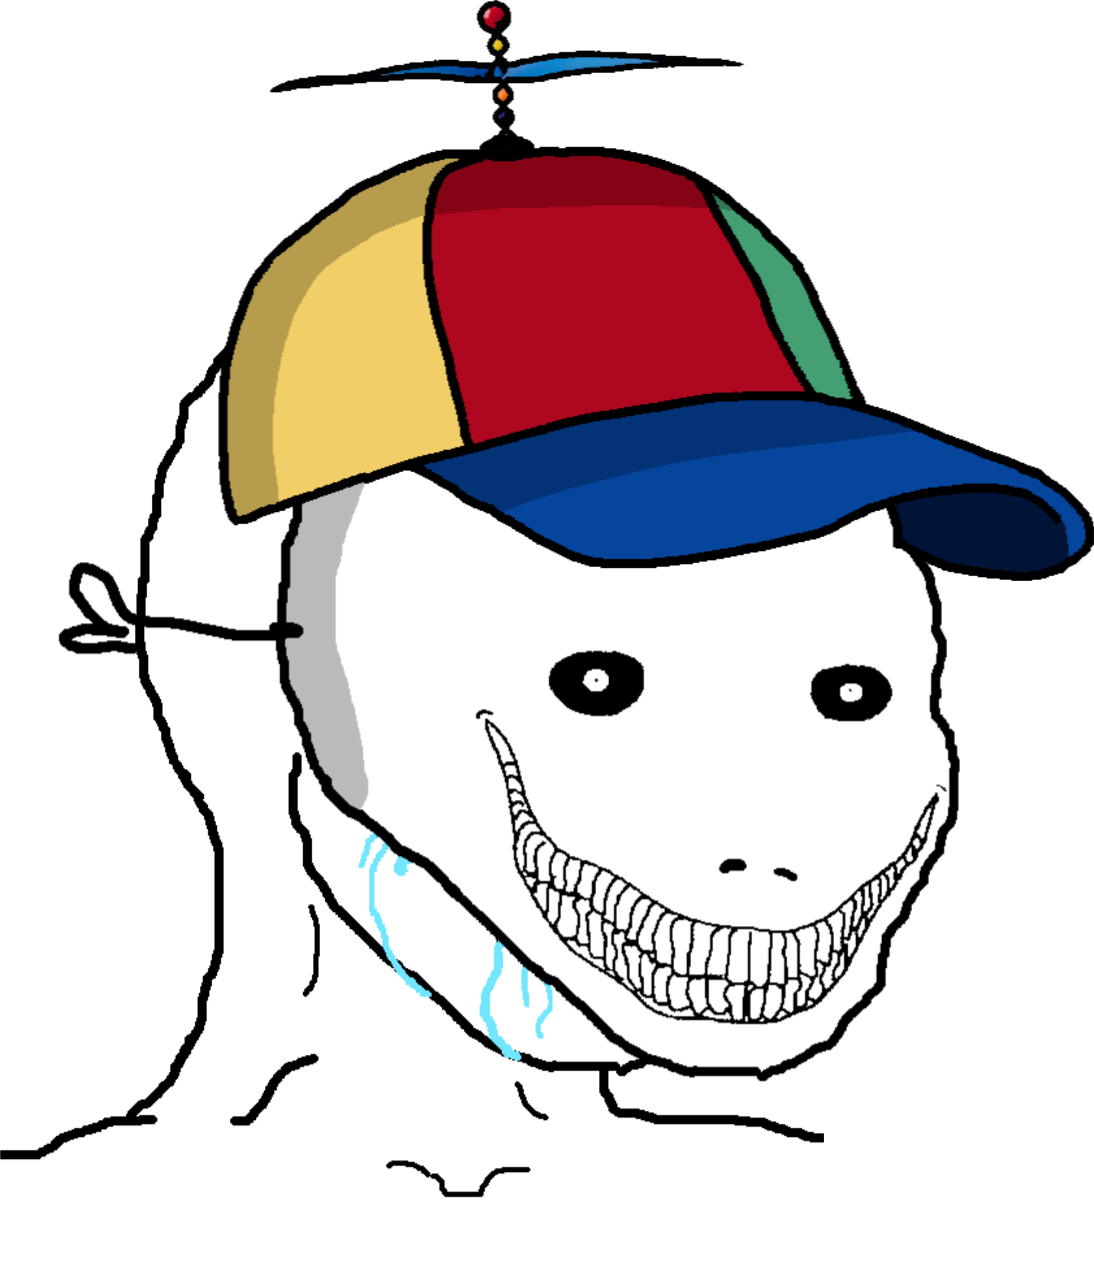
Label: 5_Oomer